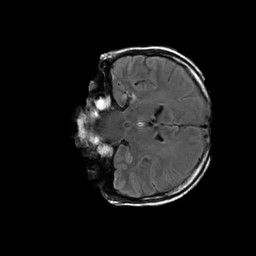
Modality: FLAIR
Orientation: coronal
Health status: ill
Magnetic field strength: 3 T